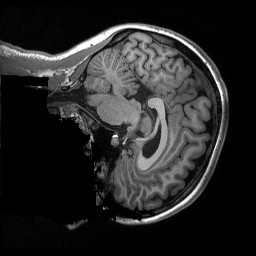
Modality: T1w
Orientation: sagittal
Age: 24
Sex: female
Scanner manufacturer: siemens
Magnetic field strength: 3 T
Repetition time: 2.3 s
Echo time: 0.00298 s